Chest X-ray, PA view. Patient: 73 years old, sex M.
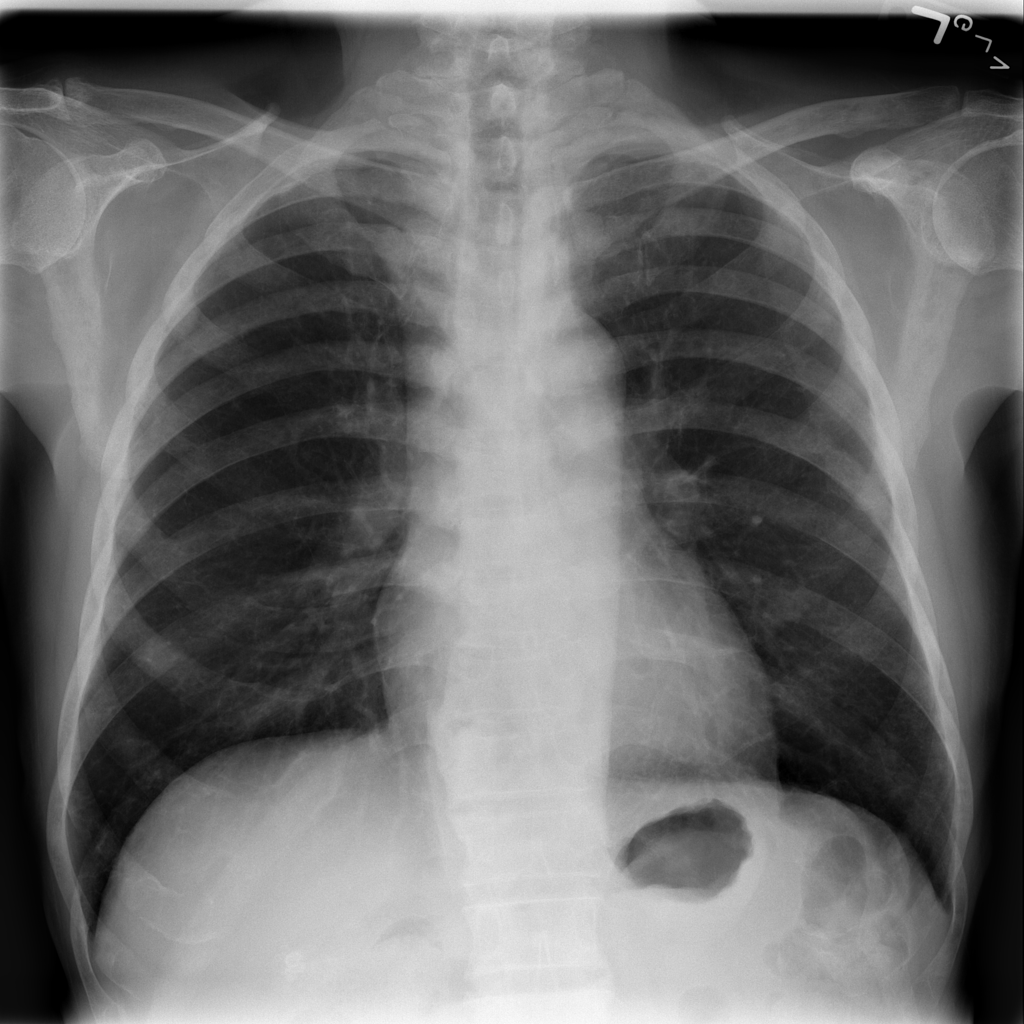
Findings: No Finding